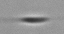
Label: Cylindrotheca_morphotype1